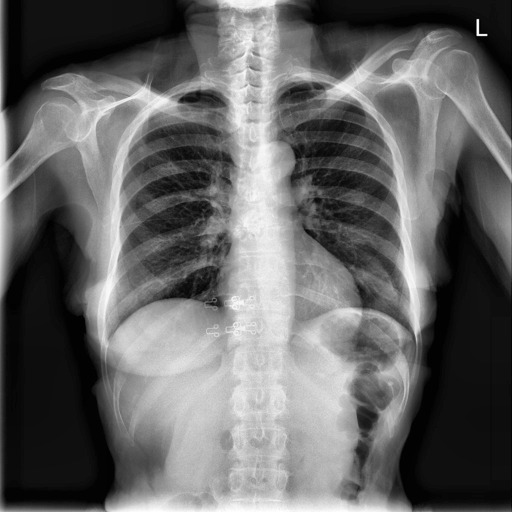
Finding: NORMAL